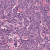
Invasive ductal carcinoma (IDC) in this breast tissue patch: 1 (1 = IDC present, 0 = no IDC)